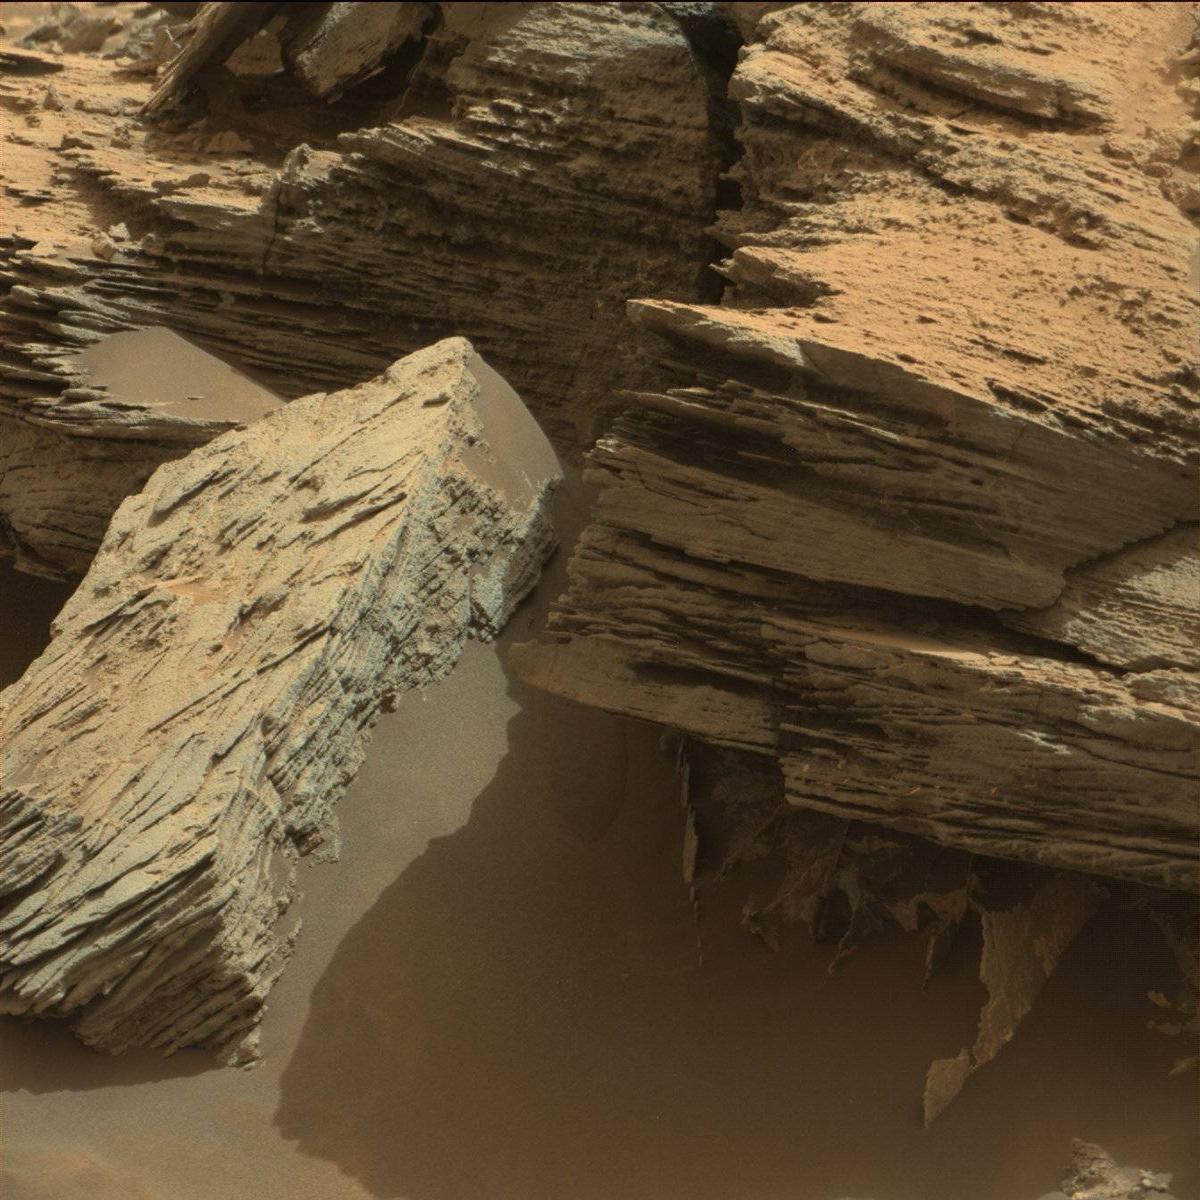
Terrain classes present: Bedrock, Sand / Soil